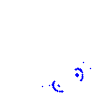
Particle: pion